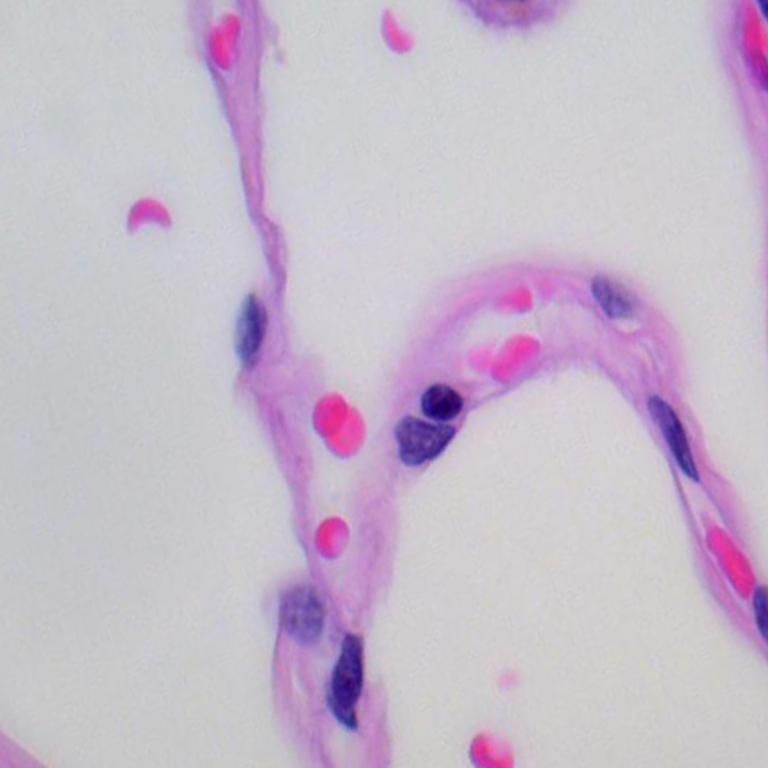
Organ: lung
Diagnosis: benign